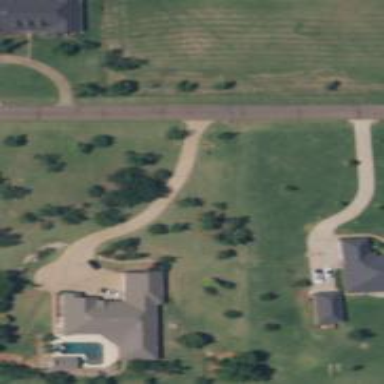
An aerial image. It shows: Driveway leading to service road.